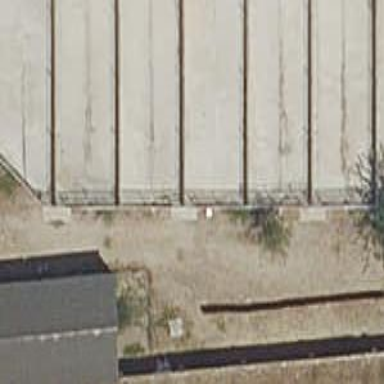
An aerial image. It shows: Chain link fence.